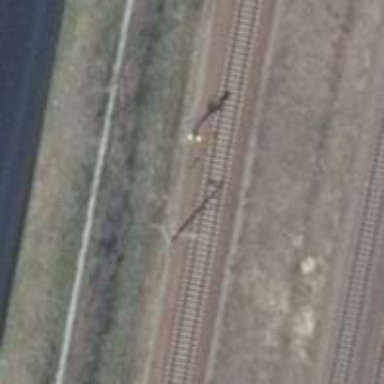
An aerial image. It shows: Railway signal.